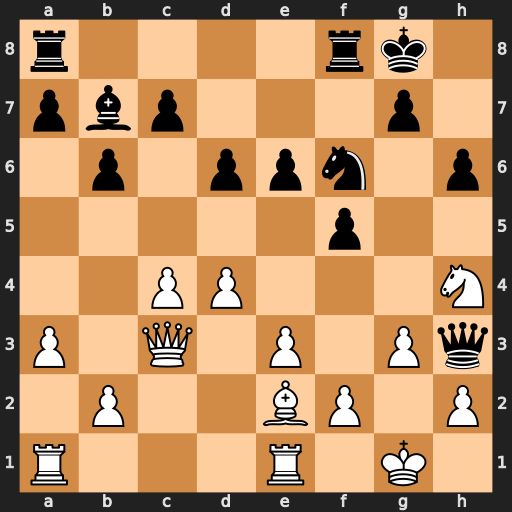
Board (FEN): r4rk1/pbp3p1/1p1ppn1p/5p2/2PP3N/P1Q1P1Pq/1P2BP1P/R3R1K1
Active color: w
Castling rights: -
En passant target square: -
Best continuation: f3 Ng4 fxg4 g5 Bf1